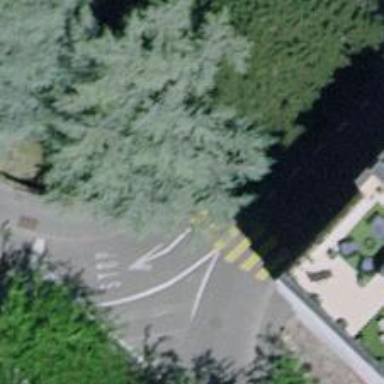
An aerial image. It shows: Kerb barrier.